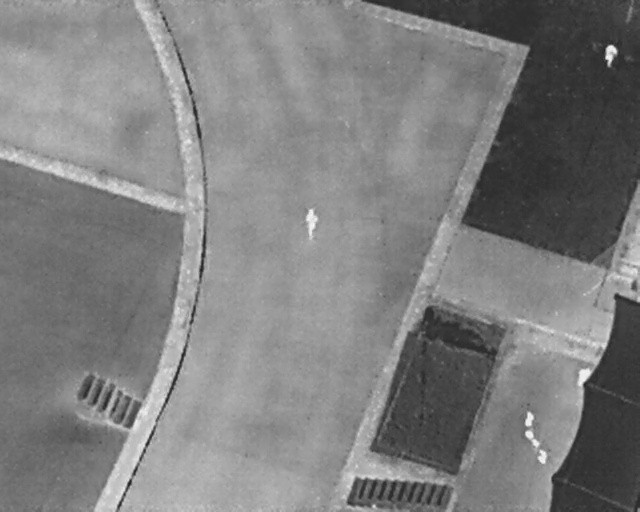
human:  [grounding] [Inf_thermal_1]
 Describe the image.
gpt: In the satellite image, there is  <ref>1 large person </ref> <box>[[45, 42, 51, 45, 2]]</box> located at center,  <ref>1 large person </ref> <box>[[93, 9, 97, 12, 5]]</box> located at top right,  <ref>1 large person </ref> <box>[[88, 71, 93, 75, 21]]</box> located at bottom right.